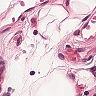
Metastatic tissue present: no